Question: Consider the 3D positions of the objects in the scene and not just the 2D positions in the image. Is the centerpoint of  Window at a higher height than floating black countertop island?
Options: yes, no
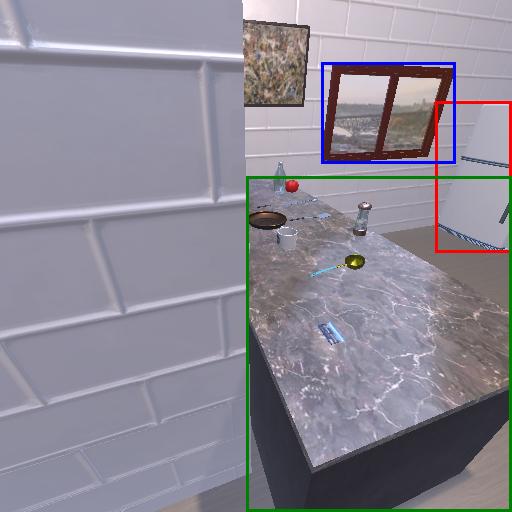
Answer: yes